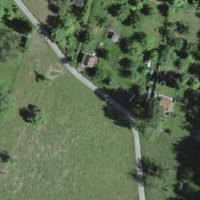
EUNIS habitat code: 25
Species observed at this site:
Certhia brachydactyla
Corvus corone
Turdus philomelos
Dendrocopos major
Prunella modularis
Buteo buteo
Turdus iliacus
Poecile palustris
Phylloscopus collybita
Erithacus rubecula
Dryocopus martius
Pica pica
Phoenicurus ochruros
Sitta europaea
Phoenicurus phoenicurus
Columba livia
Saxicola rubicola
Picus viridis
Periparus ater
Cyanistes caeruleus
Alopochen aegyptiaca
Sturnus vulgaris
Chloris chloris
Troglodytes troglodytes
Corvus frugilegus
Fringilla coelebs
Carduelis carduelis
Columba palumbus
Turdus merula
Fringilla montifringilla
Parus major
Regulus regulus
Coccothraustes coccothraustes